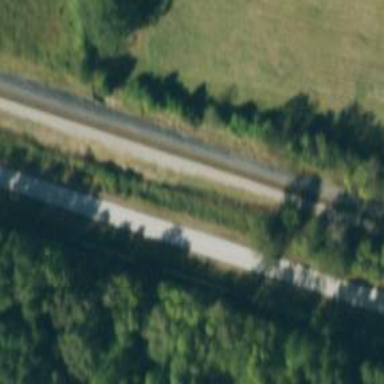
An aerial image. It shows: Railway track.